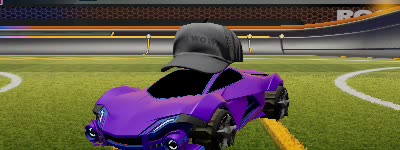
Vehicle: werewolf